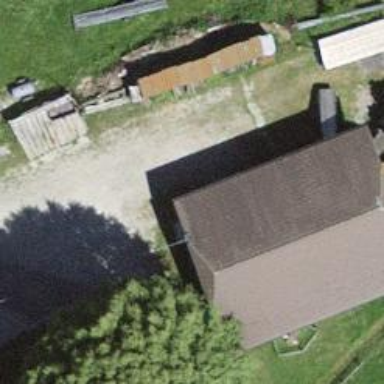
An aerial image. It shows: Rural barn.